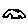
Label: car